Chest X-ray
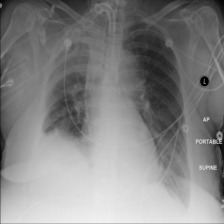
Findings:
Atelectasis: positive
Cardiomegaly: negative
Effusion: negative
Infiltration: negative
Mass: negative
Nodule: negative
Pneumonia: negative
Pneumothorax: negative
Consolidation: negative
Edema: negative
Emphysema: negative
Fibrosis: negative
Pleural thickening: negative
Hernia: negative